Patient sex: M
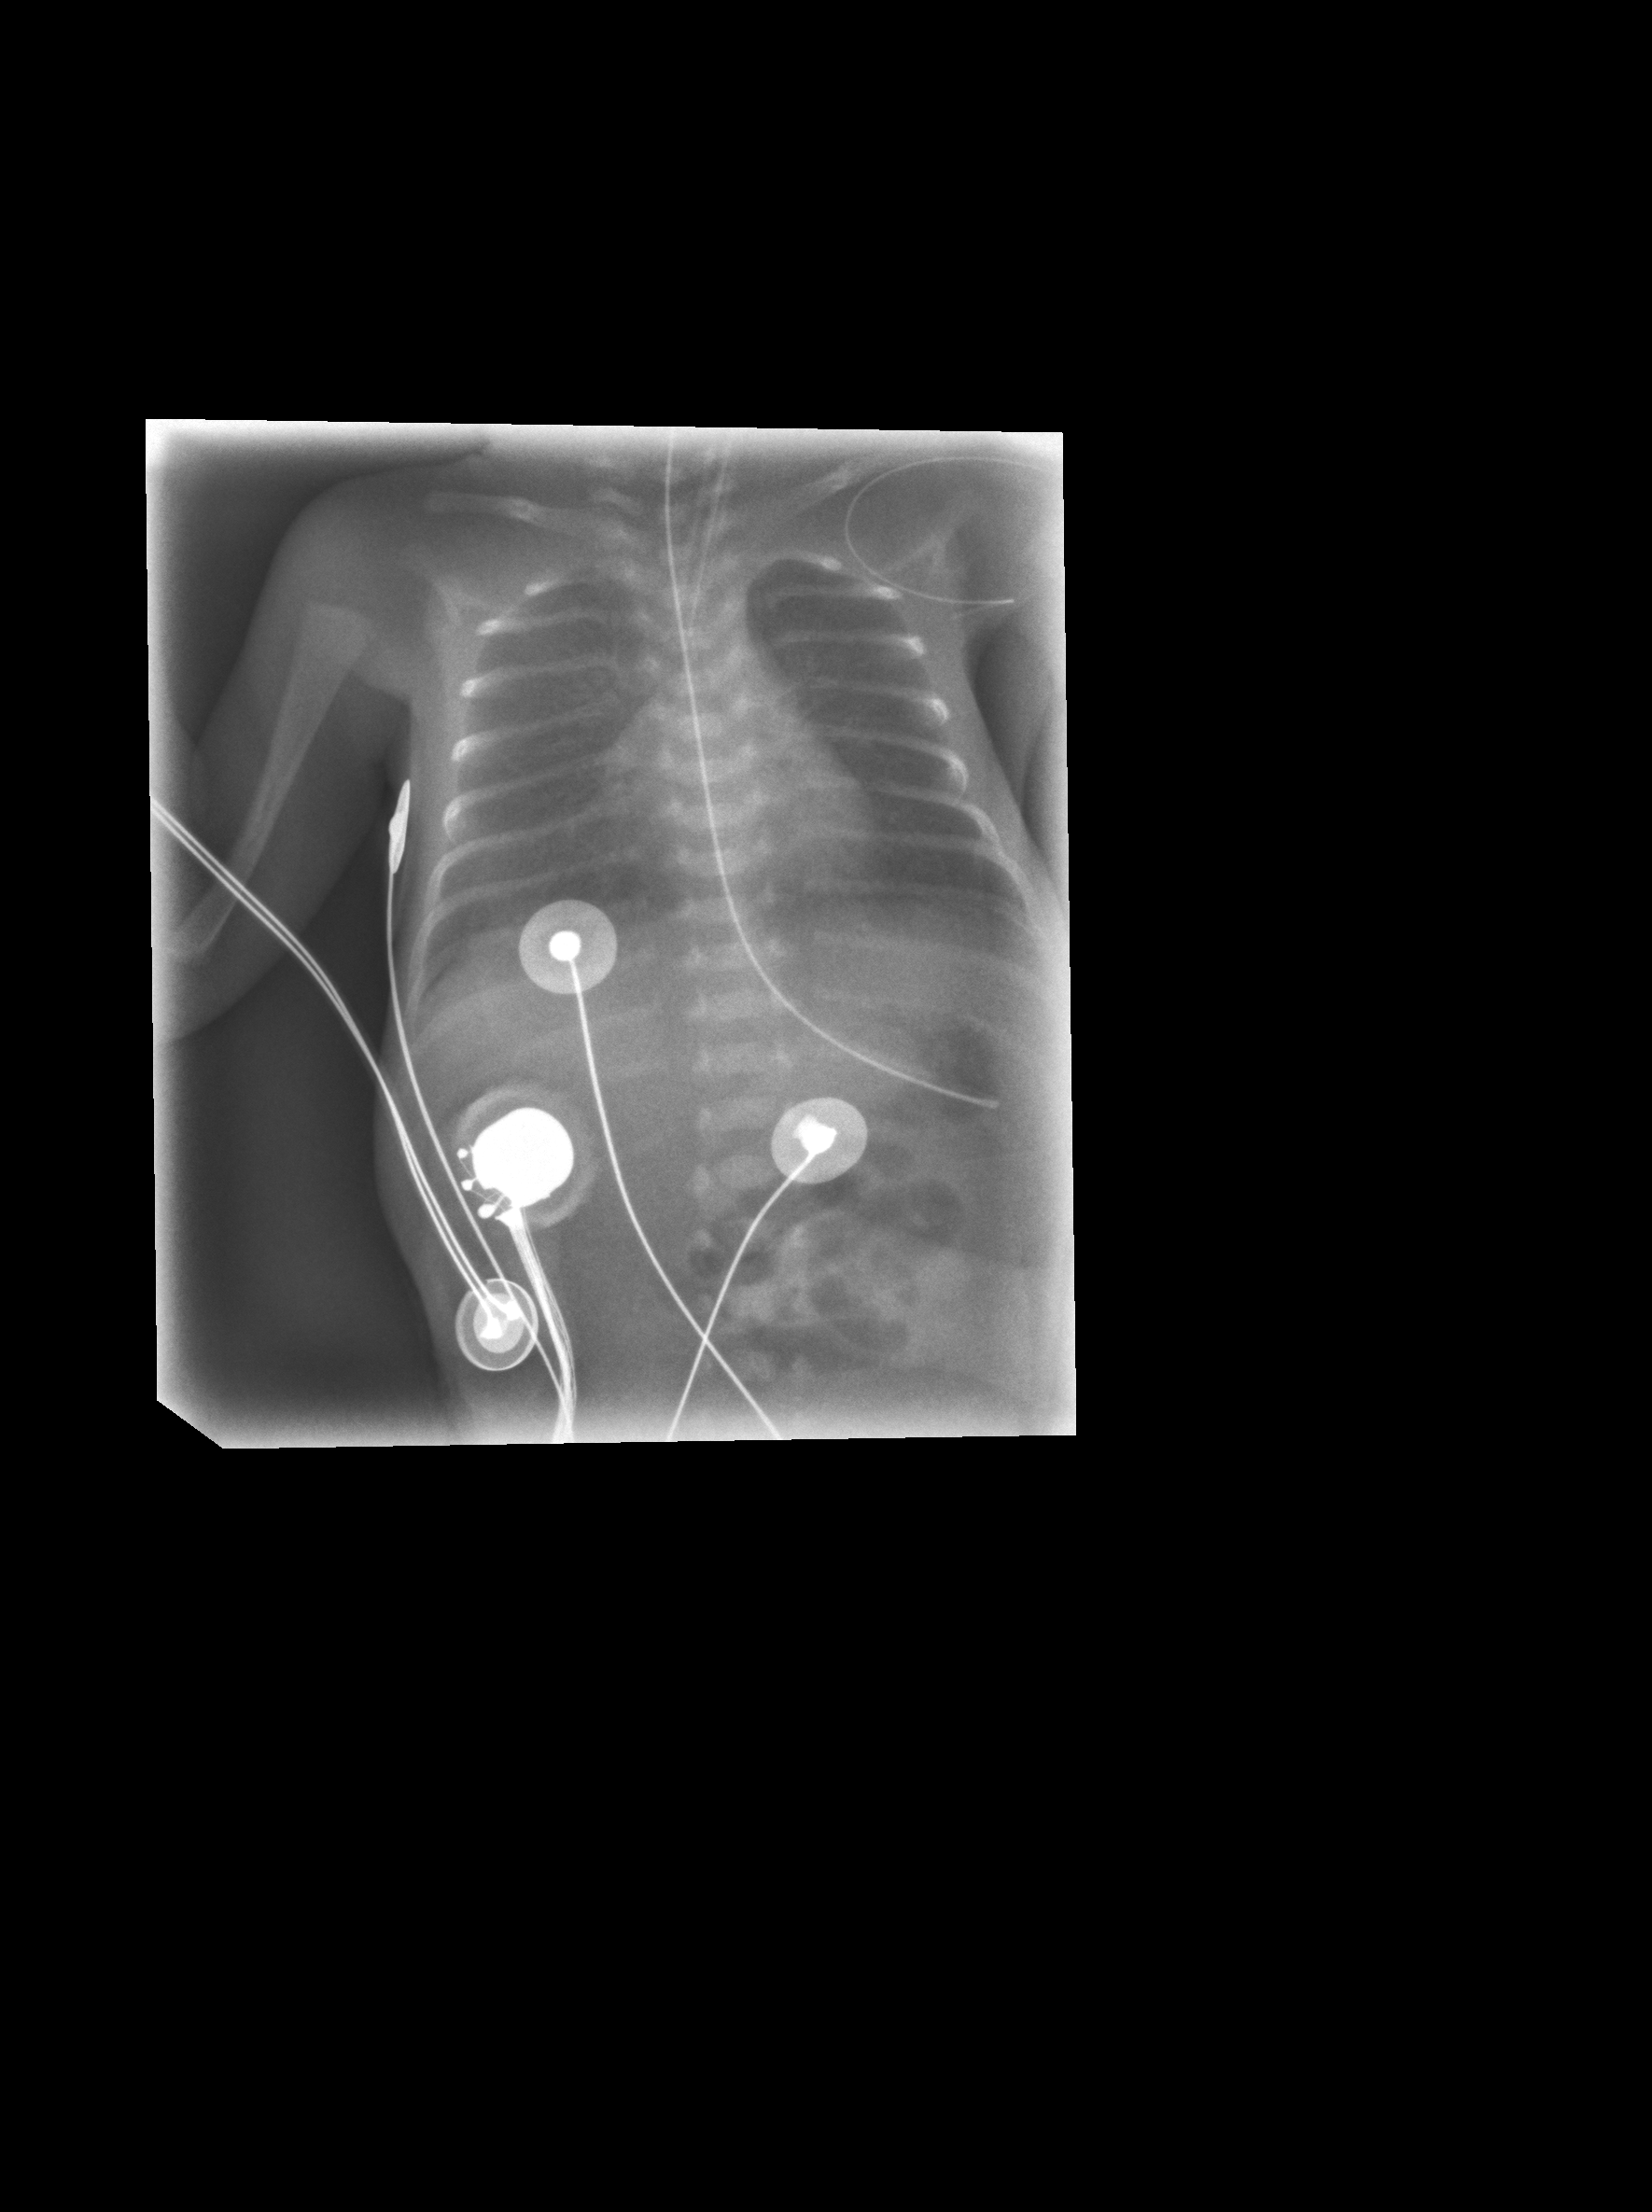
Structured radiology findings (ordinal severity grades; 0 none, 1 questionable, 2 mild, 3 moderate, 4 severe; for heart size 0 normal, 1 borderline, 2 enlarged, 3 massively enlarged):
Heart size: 0
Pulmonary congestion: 1
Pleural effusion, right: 0
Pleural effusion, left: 0
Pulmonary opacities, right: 0
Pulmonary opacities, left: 0
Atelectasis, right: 0
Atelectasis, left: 0